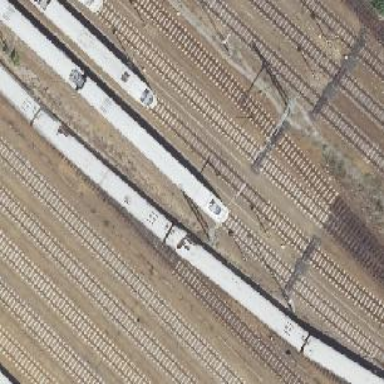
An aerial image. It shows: Rail yard with electrified contact lines for the railway.